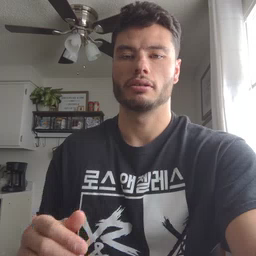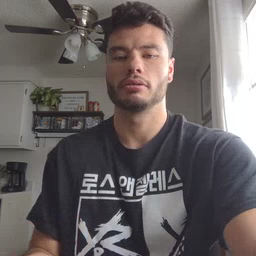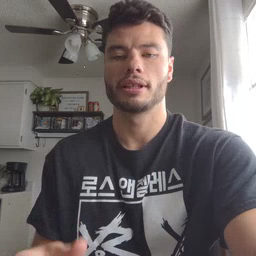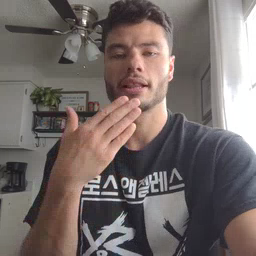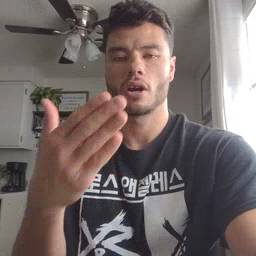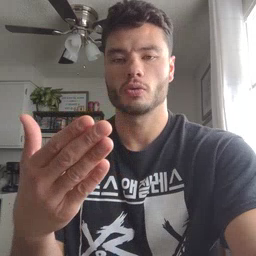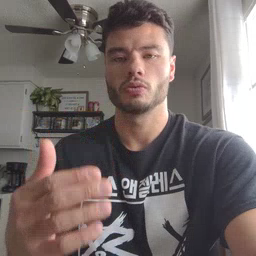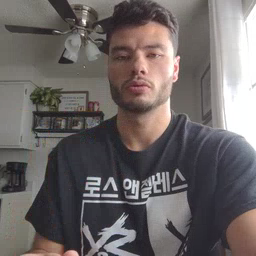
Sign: thankyou